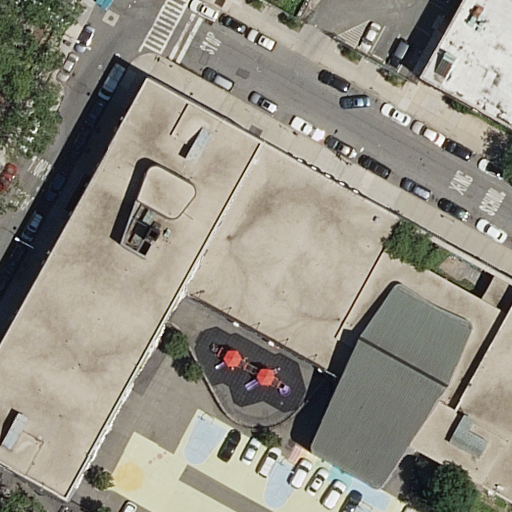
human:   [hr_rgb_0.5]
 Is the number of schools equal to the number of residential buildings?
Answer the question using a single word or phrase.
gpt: yes

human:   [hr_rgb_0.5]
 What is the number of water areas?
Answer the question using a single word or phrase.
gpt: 0

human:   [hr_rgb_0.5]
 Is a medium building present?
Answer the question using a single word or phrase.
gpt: yes

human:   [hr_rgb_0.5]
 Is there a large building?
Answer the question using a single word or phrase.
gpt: no

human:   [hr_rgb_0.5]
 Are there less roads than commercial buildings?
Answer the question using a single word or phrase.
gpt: no

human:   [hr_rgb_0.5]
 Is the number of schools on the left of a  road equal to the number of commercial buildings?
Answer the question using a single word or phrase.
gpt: no

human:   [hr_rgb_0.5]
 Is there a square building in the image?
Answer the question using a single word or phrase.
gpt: no

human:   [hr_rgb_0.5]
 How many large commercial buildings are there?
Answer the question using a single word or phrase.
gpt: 0

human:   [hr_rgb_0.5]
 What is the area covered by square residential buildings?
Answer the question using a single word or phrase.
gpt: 0m2

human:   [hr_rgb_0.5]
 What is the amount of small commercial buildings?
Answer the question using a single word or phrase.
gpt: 0

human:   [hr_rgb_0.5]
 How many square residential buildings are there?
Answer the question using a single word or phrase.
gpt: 0

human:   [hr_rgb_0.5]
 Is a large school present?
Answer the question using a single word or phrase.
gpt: no

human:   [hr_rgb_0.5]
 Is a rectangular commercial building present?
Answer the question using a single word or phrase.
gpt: no

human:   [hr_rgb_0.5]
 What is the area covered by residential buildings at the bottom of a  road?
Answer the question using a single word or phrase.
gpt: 0m2

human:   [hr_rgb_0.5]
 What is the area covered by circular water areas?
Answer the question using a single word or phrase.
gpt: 0m2

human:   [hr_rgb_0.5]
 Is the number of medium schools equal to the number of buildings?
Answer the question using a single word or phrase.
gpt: no

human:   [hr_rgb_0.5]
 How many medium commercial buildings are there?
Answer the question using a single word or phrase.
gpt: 0

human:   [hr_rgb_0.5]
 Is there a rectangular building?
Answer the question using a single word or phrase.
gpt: yes

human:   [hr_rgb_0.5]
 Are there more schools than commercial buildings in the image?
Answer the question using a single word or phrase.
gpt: yes

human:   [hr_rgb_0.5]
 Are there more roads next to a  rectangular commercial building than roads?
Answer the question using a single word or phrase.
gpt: no

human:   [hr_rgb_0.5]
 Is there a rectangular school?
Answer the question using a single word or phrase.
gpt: yes

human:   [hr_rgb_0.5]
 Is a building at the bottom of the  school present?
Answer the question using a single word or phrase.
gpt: no

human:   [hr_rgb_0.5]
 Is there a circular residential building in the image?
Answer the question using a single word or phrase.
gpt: no

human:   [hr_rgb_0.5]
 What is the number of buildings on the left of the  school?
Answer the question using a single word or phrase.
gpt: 0

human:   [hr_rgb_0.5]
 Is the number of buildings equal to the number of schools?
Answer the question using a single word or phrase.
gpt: no

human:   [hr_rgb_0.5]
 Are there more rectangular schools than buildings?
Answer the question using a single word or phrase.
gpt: no

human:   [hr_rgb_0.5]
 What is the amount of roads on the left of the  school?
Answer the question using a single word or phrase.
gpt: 0

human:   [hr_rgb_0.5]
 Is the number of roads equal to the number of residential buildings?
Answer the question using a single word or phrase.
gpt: no

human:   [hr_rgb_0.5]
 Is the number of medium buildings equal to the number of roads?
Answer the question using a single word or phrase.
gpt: no

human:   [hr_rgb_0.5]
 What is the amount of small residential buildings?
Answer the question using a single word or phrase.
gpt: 1

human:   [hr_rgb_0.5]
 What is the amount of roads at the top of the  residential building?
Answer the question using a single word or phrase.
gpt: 0

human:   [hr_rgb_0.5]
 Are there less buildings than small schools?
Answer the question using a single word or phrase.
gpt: no

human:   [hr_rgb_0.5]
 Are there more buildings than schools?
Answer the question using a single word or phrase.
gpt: yes

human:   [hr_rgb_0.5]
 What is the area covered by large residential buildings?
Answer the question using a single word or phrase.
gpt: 0m2

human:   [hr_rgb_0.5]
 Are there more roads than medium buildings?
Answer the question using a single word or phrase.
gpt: yes

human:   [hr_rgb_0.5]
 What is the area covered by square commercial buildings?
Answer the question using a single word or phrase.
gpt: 0m2